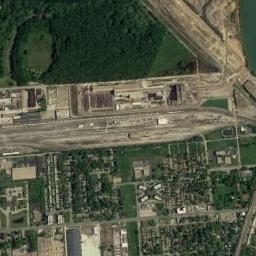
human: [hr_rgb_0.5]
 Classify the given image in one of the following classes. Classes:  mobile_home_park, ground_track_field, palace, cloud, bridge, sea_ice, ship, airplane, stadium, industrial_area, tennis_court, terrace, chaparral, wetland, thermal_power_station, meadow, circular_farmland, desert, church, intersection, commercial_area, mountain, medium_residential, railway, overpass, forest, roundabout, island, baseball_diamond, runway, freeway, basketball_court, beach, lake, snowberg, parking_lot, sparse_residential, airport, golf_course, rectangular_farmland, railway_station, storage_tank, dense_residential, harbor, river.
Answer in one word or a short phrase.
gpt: railway_station